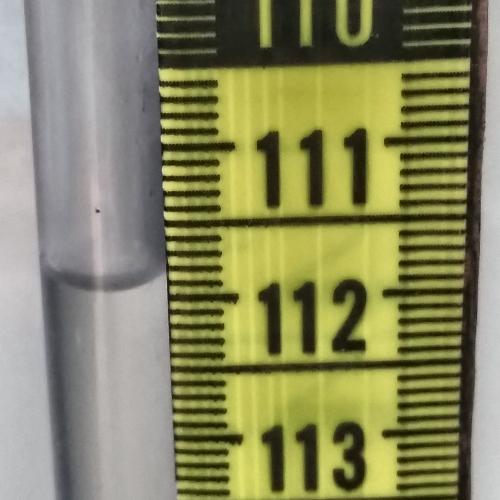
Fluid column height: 111.9 cm